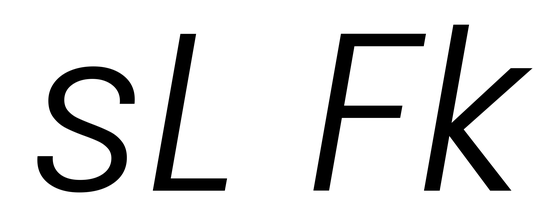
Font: Poppins-LightItalic